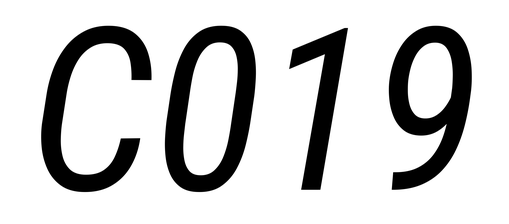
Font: Roboto-Italic_Condensed_Italic